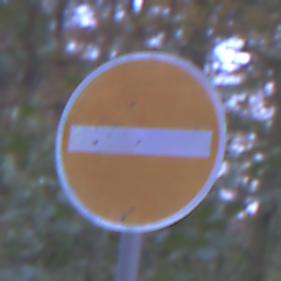
Verkehrszeichen: VerbotDerEinfahrt
Umgebung: Outdoor, Suburban
Tageszeit: Night
Wetter: PartlyCloudy
Licht: Artificial
Jahreszeit: NotSpecified
Kontrast: LowContrast